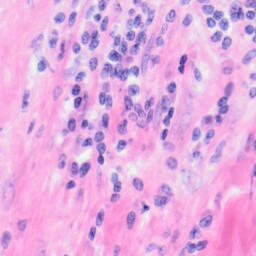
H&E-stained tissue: Kidney